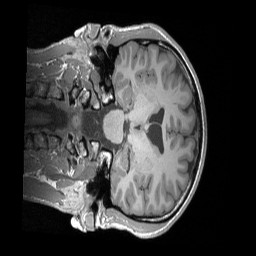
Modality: T1w
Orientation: coronal
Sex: male
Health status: ill
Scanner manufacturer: siemens
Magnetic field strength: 3 T
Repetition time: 1.66 s
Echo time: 0.00254 s